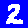
Digit: 2